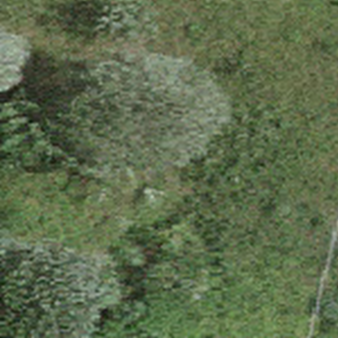
Label: other